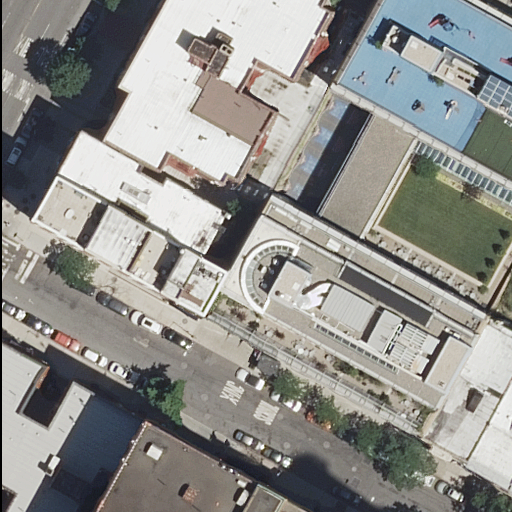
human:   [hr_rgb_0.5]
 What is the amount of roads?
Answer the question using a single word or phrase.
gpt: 2

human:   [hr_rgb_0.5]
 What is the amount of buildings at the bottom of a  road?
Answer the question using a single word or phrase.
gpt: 10

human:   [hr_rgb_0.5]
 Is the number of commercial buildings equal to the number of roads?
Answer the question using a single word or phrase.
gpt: no

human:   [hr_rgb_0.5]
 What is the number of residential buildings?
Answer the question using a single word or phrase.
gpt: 12

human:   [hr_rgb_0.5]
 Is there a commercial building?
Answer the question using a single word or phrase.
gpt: no

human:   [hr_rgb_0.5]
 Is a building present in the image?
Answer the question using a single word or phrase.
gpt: yes

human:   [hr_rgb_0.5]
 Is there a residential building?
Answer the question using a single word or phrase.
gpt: yes

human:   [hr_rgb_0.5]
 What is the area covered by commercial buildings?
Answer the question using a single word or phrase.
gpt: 0m2

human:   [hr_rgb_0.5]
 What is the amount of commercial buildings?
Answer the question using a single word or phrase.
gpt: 0

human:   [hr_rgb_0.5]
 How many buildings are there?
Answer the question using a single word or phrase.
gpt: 12

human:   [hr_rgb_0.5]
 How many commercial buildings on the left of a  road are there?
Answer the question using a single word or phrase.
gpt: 0

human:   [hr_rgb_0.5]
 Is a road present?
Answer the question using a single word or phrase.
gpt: yes

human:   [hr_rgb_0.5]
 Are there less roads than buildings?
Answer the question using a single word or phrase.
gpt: yes

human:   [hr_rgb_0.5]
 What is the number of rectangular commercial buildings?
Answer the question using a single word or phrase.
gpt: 0

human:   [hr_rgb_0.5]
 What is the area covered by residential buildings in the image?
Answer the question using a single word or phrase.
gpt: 6453m2

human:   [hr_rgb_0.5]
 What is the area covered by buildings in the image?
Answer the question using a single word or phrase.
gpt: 6453m2

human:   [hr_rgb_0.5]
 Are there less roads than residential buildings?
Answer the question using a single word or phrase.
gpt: yes

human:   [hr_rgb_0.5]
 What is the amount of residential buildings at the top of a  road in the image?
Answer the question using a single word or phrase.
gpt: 5

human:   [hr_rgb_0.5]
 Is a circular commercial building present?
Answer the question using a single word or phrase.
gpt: no

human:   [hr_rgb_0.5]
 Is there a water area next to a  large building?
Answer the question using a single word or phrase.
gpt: no

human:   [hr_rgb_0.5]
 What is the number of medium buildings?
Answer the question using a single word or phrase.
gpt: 5

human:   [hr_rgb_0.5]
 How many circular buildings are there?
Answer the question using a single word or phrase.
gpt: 0

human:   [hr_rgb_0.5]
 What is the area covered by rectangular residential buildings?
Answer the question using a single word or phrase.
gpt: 1869m2

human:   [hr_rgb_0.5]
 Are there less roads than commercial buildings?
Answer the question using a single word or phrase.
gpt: no

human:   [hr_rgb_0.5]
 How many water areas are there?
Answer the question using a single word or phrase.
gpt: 0

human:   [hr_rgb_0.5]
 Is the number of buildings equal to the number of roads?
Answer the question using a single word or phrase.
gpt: no

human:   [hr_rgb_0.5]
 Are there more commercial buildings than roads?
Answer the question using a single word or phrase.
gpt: no

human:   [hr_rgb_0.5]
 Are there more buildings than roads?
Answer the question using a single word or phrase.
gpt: yes

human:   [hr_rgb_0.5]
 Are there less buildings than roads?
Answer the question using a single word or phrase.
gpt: no

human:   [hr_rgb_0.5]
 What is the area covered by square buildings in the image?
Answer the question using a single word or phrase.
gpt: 0m2

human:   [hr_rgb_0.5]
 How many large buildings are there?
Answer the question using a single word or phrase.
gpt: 5

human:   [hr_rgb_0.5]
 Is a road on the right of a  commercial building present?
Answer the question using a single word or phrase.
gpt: no

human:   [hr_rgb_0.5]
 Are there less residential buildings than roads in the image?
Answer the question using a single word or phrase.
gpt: no

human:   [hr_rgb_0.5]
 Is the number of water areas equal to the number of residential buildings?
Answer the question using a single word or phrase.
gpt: no

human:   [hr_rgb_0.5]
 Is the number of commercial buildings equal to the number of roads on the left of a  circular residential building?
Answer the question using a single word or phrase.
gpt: yes

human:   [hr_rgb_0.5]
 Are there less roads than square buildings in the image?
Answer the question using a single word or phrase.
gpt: no

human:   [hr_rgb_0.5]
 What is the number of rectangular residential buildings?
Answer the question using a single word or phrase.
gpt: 6

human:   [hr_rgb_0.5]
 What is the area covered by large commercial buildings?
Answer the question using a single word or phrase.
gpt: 0m2

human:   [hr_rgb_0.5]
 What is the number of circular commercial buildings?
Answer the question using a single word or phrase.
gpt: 0

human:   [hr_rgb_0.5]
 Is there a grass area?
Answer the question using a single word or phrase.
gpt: no

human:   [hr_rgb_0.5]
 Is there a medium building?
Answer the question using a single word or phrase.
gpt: yes

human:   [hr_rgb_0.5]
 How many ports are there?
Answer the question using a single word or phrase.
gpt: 0

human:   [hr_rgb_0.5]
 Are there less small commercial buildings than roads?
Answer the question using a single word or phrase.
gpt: yes

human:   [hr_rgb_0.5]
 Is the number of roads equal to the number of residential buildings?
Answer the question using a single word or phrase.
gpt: no

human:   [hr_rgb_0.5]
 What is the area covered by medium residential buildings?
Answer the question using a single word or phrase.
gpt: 1649m2

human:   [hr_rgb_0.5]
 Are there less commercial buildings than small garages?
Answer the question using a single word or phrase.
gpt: no

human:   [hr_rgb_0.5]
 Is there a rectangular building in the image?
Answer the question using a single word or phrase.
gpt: yes

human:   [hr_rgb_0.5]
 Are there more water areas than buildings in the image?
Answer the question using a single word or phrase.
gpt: no

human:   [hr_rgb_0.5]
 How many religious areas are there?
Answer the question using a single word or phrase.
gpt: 0

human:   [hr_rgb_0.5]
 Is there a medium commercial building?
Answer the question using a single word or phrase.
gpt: no

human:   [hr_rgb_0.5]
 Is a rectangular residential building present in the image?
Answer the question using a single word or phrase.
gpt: yes

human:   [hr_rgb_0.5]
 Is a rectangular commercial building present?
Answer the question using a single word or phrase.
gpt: no

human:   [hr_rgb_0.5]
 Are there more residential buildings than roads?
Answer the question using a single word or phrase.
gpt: yes

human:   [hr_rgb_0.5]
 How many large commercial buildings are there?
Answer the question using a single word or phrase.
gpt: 0

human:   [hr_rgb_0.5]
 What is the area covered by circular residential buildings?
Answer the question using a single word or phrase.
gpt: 0m2

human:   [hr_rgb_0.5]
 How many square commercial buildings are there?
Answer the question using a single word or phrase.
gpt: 0

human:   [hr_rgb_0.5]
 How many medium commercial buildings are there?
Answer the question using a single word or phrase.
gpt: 0

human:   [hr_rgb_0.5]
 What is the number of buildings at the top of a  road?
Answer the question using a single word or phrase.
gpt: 5

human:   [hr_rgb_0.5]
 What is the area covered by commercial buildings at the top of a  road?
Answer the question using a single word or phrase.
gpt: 0m2

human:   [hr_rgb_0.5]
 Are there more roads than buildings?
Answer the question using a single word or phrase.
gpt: no

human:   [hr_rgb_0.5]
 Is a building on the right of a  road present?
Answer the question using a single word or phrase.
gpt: yes

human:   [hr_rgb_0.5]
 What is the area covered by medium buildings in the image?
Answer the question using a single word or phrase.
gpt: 1649m2

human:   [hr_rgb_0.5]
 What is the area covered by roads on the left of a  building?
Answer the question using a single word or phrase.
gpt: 0m2

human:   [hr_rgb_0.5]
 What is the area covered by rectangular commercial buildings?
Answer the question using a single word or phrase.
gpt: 0m2